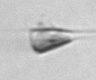
Label: Asterionellopsis_glacialis